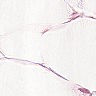
Metastatic tissue present: no